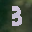
Label: 3